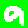
Digit: 9